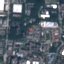
Land use / land cover class: Industrial